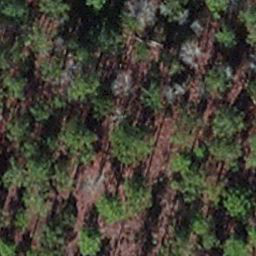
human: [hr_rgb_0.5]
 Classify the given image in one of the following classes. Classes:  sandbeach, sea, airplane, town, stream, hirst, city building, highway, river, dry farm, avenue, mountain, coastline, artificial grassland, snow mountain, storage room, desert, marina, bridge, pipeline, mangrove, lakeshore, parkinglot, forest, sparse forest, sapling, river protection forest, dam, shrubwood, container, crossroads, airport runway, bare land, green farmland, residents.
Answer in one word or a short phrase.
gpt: sapling